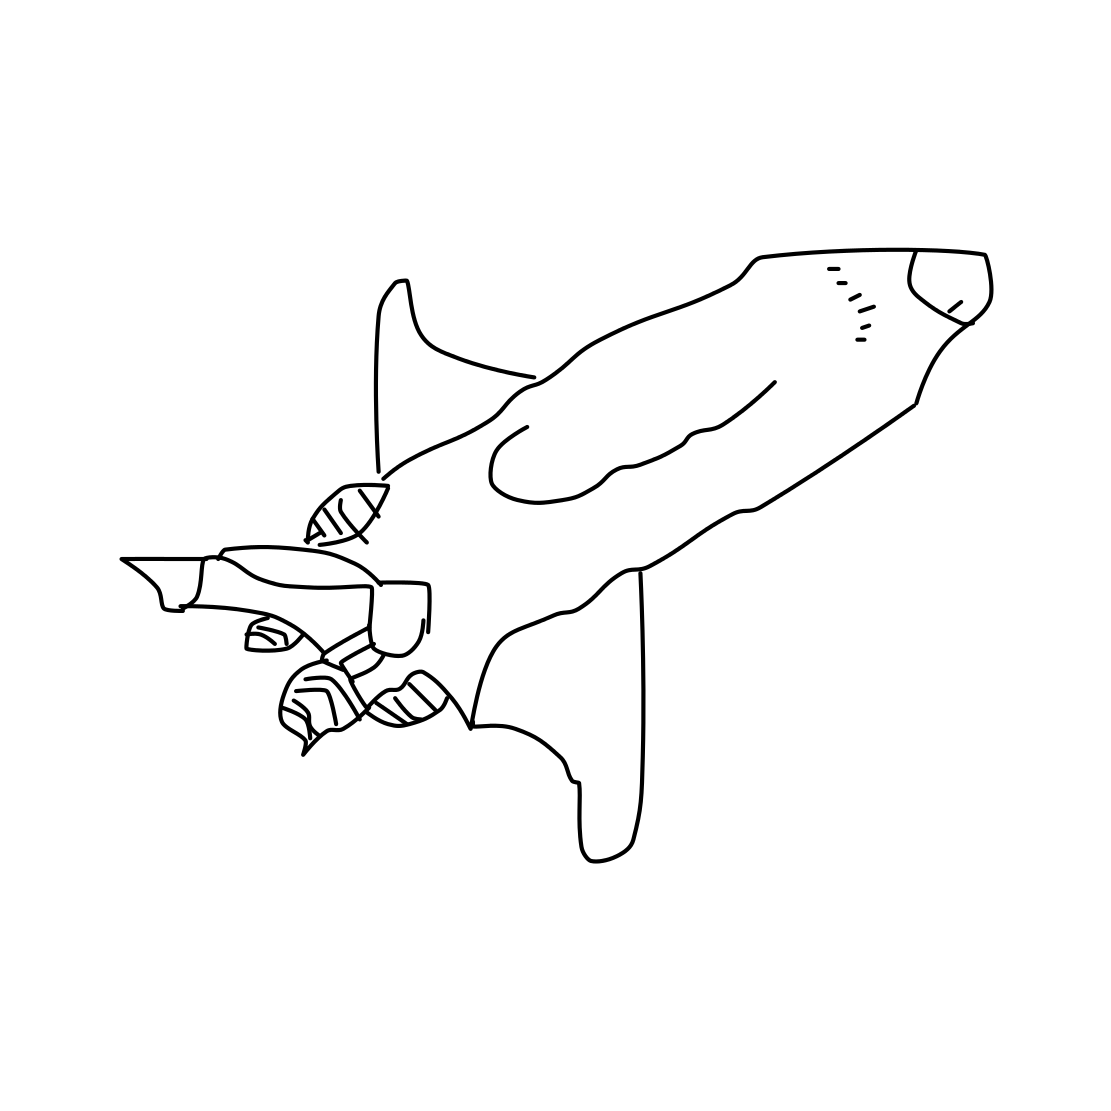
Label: space shuttle